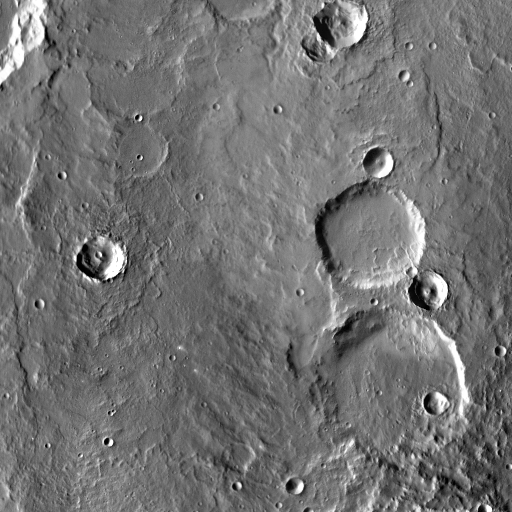
Crater classes present: Background, Other, Layered, Buried